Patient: sex M, age 66
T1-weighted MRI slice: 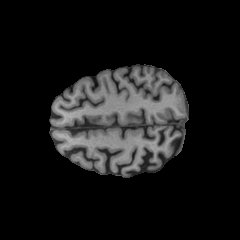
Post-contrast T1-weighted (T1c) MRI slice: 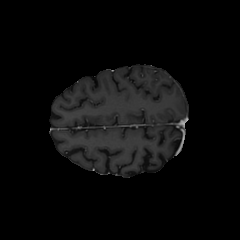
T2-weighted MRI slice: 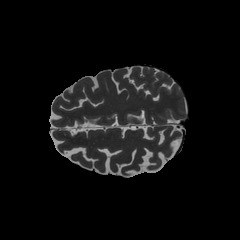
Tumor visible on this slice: no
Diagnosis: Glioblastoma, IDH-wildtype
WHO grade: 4